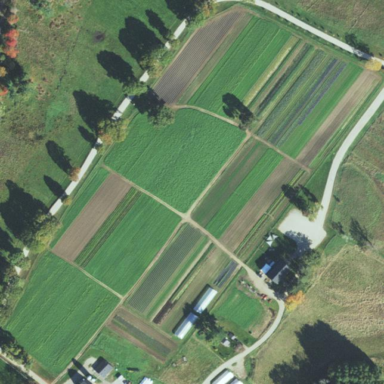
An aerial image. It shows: View of farmland.